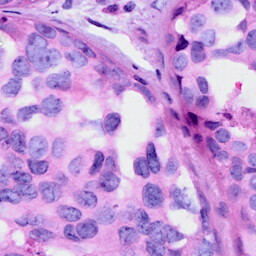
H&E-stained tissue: Breast